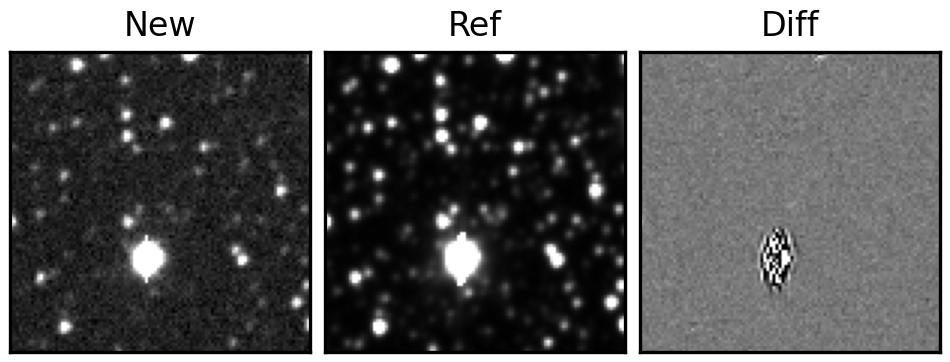
Label: real